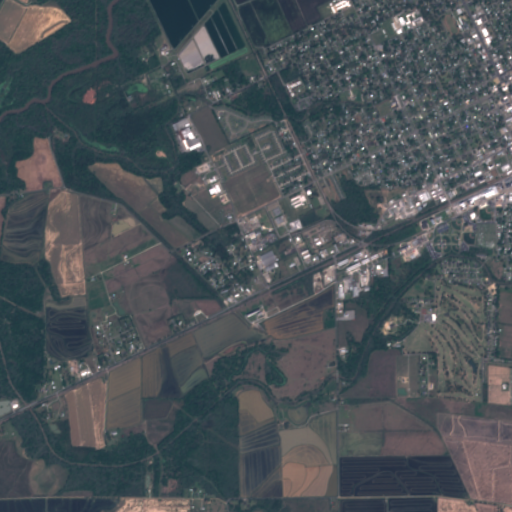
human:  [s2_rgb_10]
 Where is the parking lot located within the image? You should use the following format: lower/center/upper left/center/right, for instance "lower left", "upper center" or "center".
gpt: The parking lot is located in the upper right of the image.
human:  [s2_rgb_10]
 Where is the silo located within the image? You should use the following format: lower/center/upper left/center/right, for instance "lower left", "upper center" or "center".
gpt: The silo is located in the center right of the image.
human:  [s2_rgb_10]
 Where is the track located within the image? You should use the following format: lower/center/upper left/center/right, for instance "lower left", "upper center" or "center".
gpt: The track is located in the upper right of the image.
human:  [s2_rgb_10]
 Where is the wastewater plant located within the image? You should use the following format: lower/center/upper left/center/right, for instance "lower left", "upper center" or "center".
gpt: The wastewater plant is located in the upper left of the image.
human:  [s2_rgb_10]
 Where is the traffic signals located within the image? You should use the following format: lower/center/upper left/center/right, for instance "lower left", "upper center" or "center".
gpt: The traffic signals is located in the upper right of the image.
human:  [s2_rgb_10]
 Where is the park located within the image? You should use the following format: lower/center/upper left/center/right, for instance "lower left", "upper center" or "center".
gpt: There is no park in the image.